Question: I've got the following showing up on the website <URL> that is hosted on my rootserver:

It must be the default for a special case or something, I just cannot figure it out... Never saw this before! I wasn't able to find any information on that subject online, not even close.
This messege is shown since about yesterday (cannot pinpoint the exact time). The page is online now for about 6 months and was fine till yesterday!
For some people it's showing this image, others see the page as it should be displayed. As for myself: my desktop computer only gives me the picture, my cell phone (a Nexus 4) has no problems displaying the page.
Both share the internet connection (desktop on cable, cell phone via w-lan; both using the same router).
This page is hosted on a shared ip-address along with <URL>.
Whatever connection test I tried (ping, tracert, 301 redirect test, Chrome's internal domain test, ...) seemed to be okay. This page / domain is reachable with both IPv4 & IPv6...
So my guess is
a) it's some kind of local issue (on the client computer)
b) it's an issue with the provider the domain was bought /rented from, becaus I get the same strange behaviour when trying to open<URL> and cannot locate the image file under the given filepath on my server!
Which is it?! Or is it a totally different issue?!
Let me know if you need any additional information!
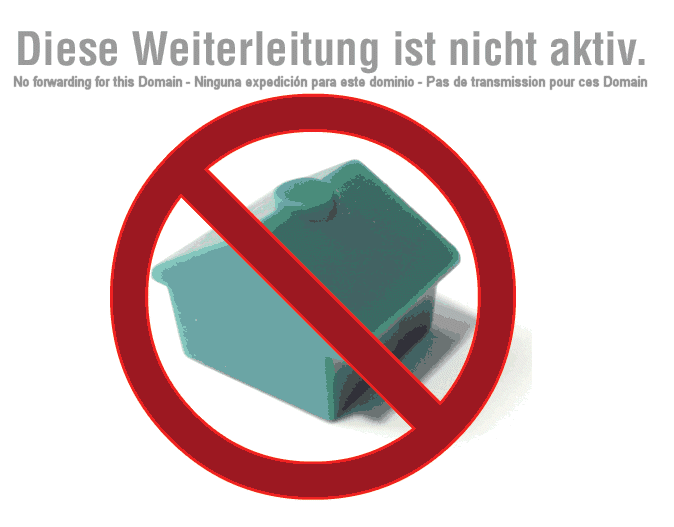
Answer: The problem's gone. I switched to another root server (same company, just a different model / different hardware) and it just works again.
So my guess would be the IP-address of the old server (no idea why that would be, though). Trace route stopped at the hop right before the old root server (so the redirect / DNS entry of the domain didn't work properly I guess) and that's not the case any more.